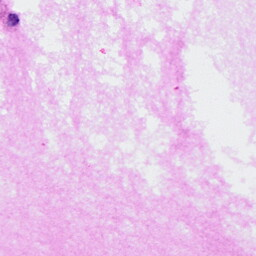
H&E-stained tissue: Ovarian